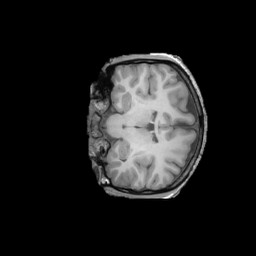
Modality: T1w
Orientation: coronal
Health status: ill
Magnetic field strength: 3 T